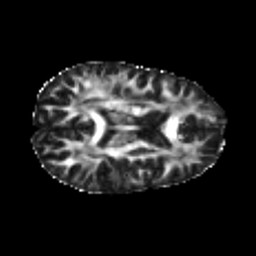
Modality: FA
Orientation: axial
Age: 25
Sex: female
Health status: healthy
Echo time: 0.074 s